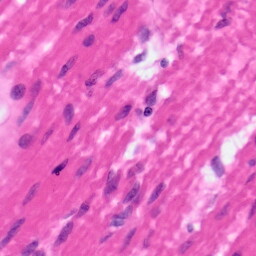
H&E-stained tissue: Pancreatic